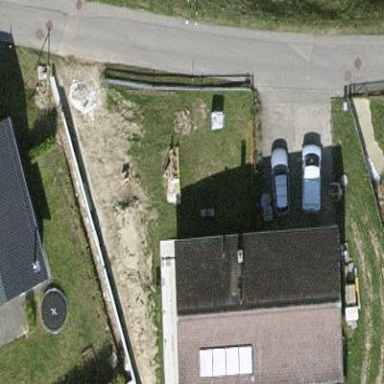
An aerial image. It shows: Simple house.